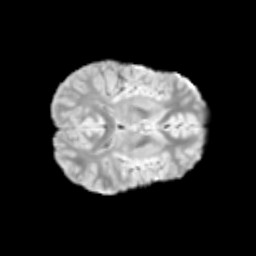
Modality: T2w
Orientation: axial
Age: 9
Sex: male
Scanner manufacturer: siemens
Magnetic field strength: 3 T
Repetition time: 3.8 s
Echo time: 0.07 s